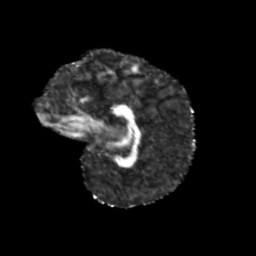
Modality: FA
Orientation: sagittal
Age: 9
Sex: male
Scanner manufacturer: siemens
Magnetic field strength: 3 T
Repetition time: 3.8 s
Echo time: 0.07 s